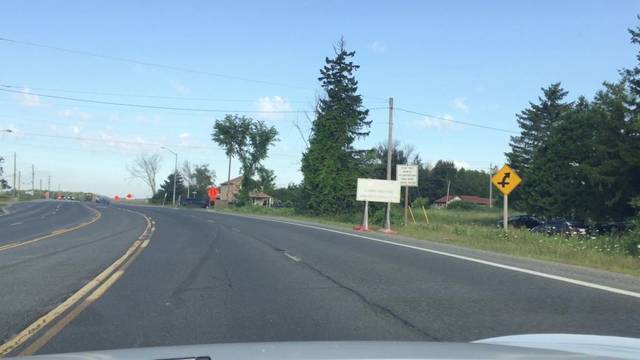
Region: Canada
Coordinates: 43.914, -78.756